Question: I wonder if is there any way to make a 'GridView' .
I know that the borders can be made transparent and i know how to do it,

but the area and in the image, and are my concern.
i prefer to keep my original background image so i prefer transparency. But if it's a no go
i can accept to add a background image too i guess.
Thanx in advance.
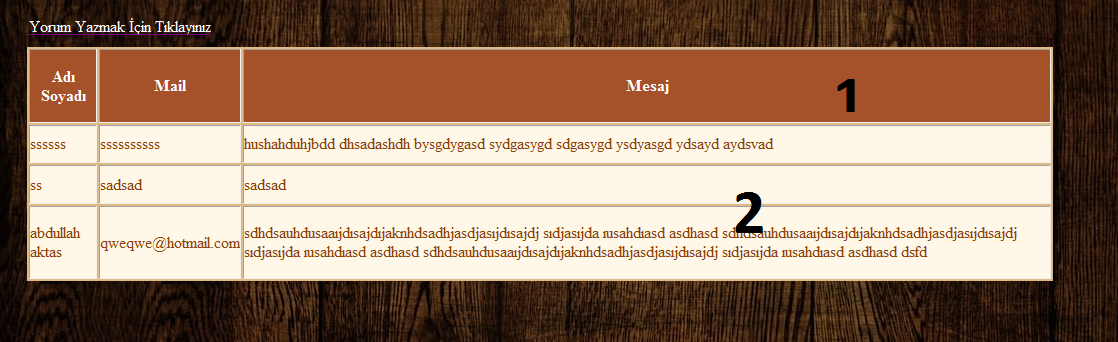
Answer: It looks like you're using the built in styles of a GridView. For example, your gridview might look something like:
'''
<asp:GridView runat="server" ID="GridView1" BackColor="#DEBA84" BorderColor="#DEBA84"
BorderStyle="None" BorderWidth="1px" CellPadding="3" CellSpacing="2">
<FooterStyle BackColor="#F7DFB5" ForeColor="#8C4510" />
<HeaderStyle BackColor="#A55129" Font-Bold="True" ForeColor="White" />
<PagerStyle ForeColor="#8C4510" HorizontalAlign="Center" />
<RowStyle BackColor="#FFF7E7" ForeColor="#8C4510" />
<SelectedRowStyle BackColor="#738A9C" Font-Bold="True" ForeColor="White" />
<SortedAscendingCellStyle BackColor="#FFF1D4" />
<SortedAscendingHeaderStyle BackColor="#B95C30" />
<SortedDescendingCellStyle BackColor="#F1E5CE" />
<SortedDescendingHeaderStyle BackColor="#93451F" />
</asp:GridView>
'''
If that is the case, just remove all of your styles like so:
'''
<asp:GridView runat="server" ID="GridView1">
</asp:GridView>
'''
Alternatively, you can override the inline styles of the Gridview using CSS and the !important property like so (you'll need to update the CSS accordingly):
'''
<style type="text/css">
table {background:transparent !important;}
table tr {background:transparent !important;}
</style>
'''